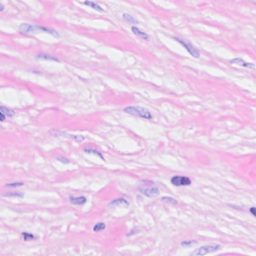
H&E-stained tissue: Breast